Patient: sex M, age 42
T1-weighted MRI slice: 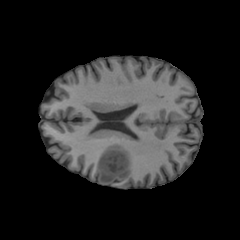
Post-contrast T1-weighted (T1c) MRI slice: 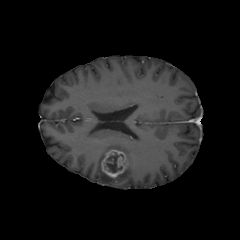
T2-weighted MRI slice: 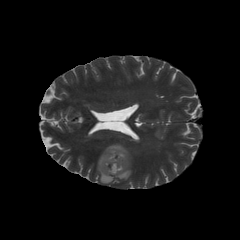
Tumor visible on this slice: yes
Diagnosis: Glioblastoma, IDH-wildtype
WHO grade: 4